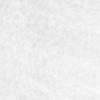
Label: no_change